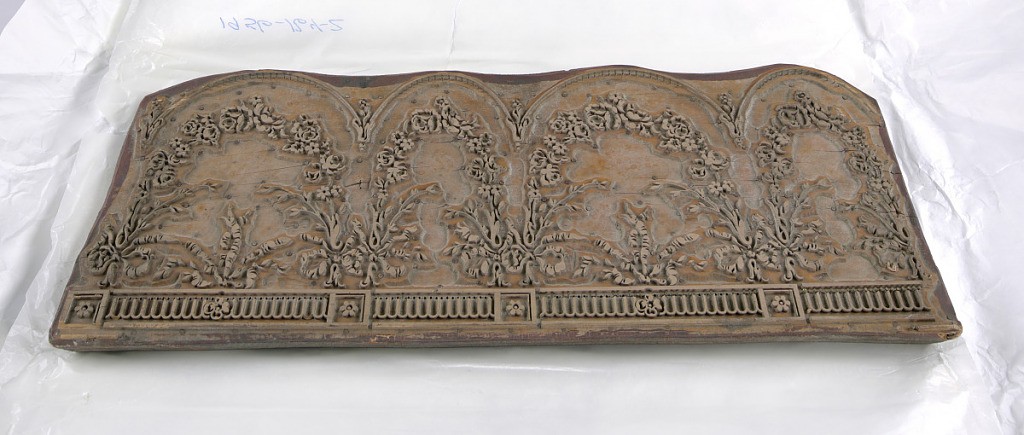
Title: Wood block
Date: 1860–70
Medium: Wood, brass
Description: Rectangular block consisting of five layers of laminated wood, of which the upper is carved. At top, arches indicating fluting, alternating with rosettes. At bottom, two large and two small scallops; remaining area filled with swags of roses and bows of ribbons. Second block of a set of three. (1956-164-1 and -3).